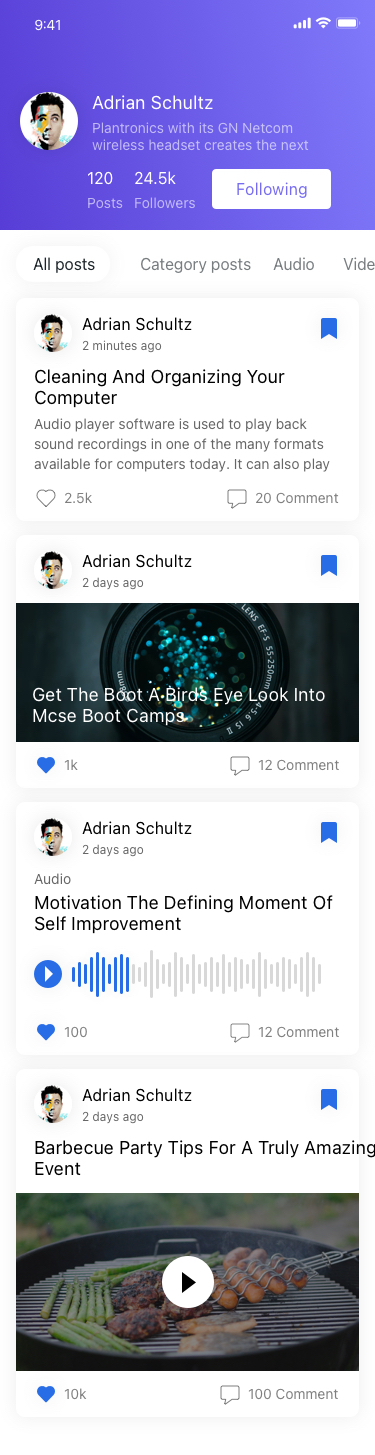
Text in this UI design:
Adrian Schultz
Plantronics with its GN Netcom wireless headset creates the next generation of wireless headset and other products such as wireless amplifiers, and wireless headset telephone.

You can get a wireless headset that is completely without wires or one that requires a belt pack. The ones that are completely wire free are made up of a headset worn on your head that talks to a base unit that is attached to your telephone with no wire connections between your headset and your phone. These wireless headset products represent the latest in sophisticated technology for communication or listening. Examples of wireless headset models are the Plantronics CS50, Plantronics CS55, the Plantronics 510S and the GN Netcom 9120.

Now everything you need to make your truly wireless headset a terrific piece of equipment is all combined in one package. This package is called the GN 9120. Completely wireless, this headset package gives you a range of up to 300 feet. It has a frequency of 2.4 GHz to deliver that much range. You can also purchase a lower priced GN9120 LR for a more limited but still quality wireless headset.

The Plantronics CT12 2.4GHz wireless headset is an example of a Plantronics products that offers a great combination of size, convenience and mobility with its hands-free concept.

Completely cordless, the The Plantronics CT12 is a one-line 2.4 GHz telephone system. Its ultra compact remote dialer unit makes it possible for you to make or receive calls more than one hundred feet from the wireless headset base unit with great digital sound and security.

This wireless headset telephone has a display for your caller ID, a speed dial feature as well as redial capability, a mute button and volume control.

Standard with your order of the Plantronics CT12 wireless headset phone is a two in one headset that is convertible so you can use it over the head for stability or over the ear for convenience. It has a microphone that is especially designed to cancel out background noises as well as top notch clarity of sound.

Firefly is part of this wireless headset phone package as well, so those who try to reach you will be able to tell you are on the phone.

Other wireless headset features of the Plantronics CT12 are a headset stand that is built into the base, a charger on the base, a remote pad for dialing with a battery pack that is rechargeable.

One thing that is important to note with this model of wireless headset phone is that it could interfere with a WiFi computer network, and if so you might prefer the CT10 model or the GN Netcom 7170 instead.
Following
24.5k
Followers
Posts
120
All posts
Category posts
Audio
Video
Adrian Schultz
2 minutes ago
2.5k
20 Comment
Cleaning And Organizing Your
Computer
Audio player software is used to play back sound recordings in one of the many formats available for computers today. It can also play back music CDs. There is audio player software that is native to the computer’s operating system (Windows, Macintosh, and Linux) and there are web-based audio players. This article discusses the local computer audio players. Advantages of computer audio player software

The main advantage of a computer audio player is that you can play your audio CDs and there is no longer any need to have a separate CD player. However the capabilities of the computer audio player go beyond just playing traditional music CDs. You can also play sound clips in one of the many audio formats found in the information technology industry today. The MP3 format is a standard whereby a high rate of compression can be achieved on sound files allowing the ability to store large numbers of them on hard disk. Another advantage is when the computer audio player has ripping capability you can extract a sample clip from the sound track for internet posting or emailing. Audio players in the form of portable MP3 players like Apple’s iPod are extremely advantageous due to their long battery life and capability to be carried practically anywhere. Choosing and using a computer audio player

Windows comes with Windows Media Player already installed. Realplayer is a free download as well. There are other free products such as Winamp (Windows only). One important feature you want to look for when choosing an audio player beyond what is packaged with your operating system is the sound filtering capabilities. It should at least have a graphic equalizer where you can adjust for poor quality sound files. Look for other features like the ability to rip sound tracks and change the skins of the computer audio player. The demand for the computer audio player

Demand is driven by price and the free audio players like Windows Media Player will remain popular when it comes to playing audio on the computer. Where people are spending more of their money is on the portable MP3 players like Apple’s iPod. Apple makes a free computer audio player for the computer called iTunes and it is used to organize play lists and transfer sound files to the iPod player. Typically, you download iTunes and install it on your computer and then you have an integrated environment to import different types of Podcasts and audio for exporting to the iPod player itself. Plus iTunes can be used as a standalone computer audio player. But more and more you will see the demand for mobile computer audio players to increase because of their convenience and portability.
Adrian Schultz
2 days ago
Get The Boot A Birds Eye Look Into
Mcse Boot Camps
1k
12 Comment
Adrian Schultz
2 days ago
100
12 Comment
Audio
Motivation The Defining Moment Of
Self Improvement
Adrian Schultz
2 days ago
10k
100 Comment
Barbecue Party Tips For A Truly Amazing
Event